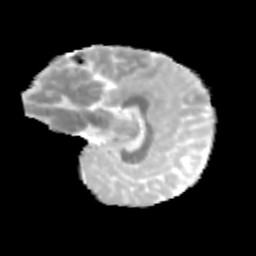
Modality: MD
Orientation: sagittal
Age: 10
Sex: female
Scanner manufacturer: siemens
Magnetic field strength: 3 T
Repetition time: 3.8 s
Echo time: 0.07 s